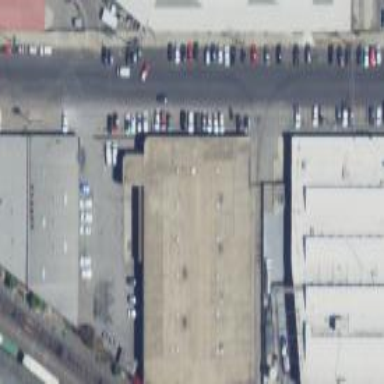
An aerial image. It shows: Warehouse.